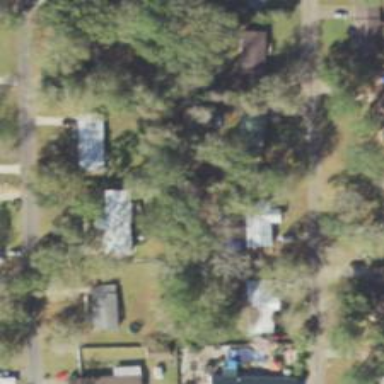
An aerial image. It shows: Residential area known as trailer park.